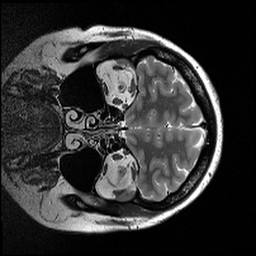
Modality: T2w
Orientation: coronal
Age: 32
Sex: female
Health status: ill
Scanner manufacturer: siemens
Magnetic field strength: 3 T
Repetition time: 5 s
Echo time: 0.085 s